RGB frame:
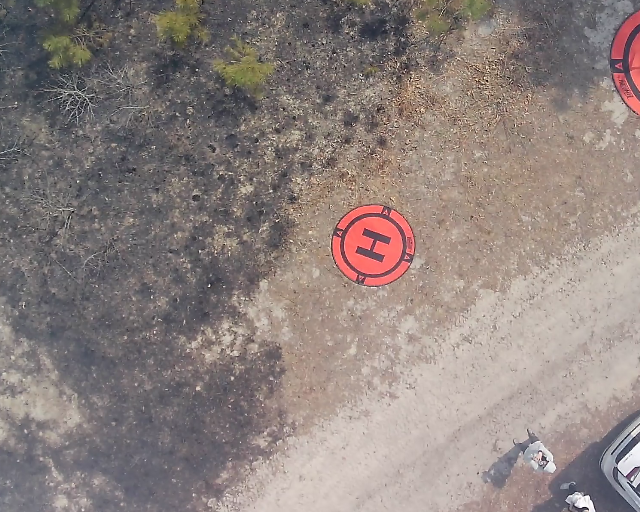
Thermal frame:
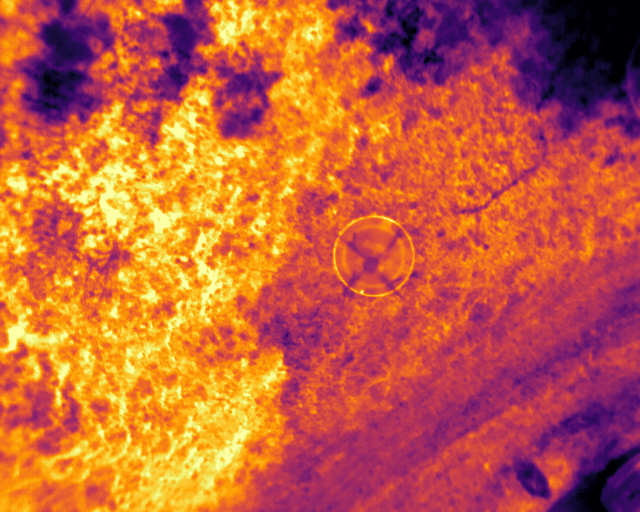
Captured: 2026-02-26 03:39:30
Pixels at or above 80 °C: 0 (fraction of frame: 0)